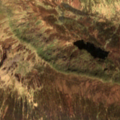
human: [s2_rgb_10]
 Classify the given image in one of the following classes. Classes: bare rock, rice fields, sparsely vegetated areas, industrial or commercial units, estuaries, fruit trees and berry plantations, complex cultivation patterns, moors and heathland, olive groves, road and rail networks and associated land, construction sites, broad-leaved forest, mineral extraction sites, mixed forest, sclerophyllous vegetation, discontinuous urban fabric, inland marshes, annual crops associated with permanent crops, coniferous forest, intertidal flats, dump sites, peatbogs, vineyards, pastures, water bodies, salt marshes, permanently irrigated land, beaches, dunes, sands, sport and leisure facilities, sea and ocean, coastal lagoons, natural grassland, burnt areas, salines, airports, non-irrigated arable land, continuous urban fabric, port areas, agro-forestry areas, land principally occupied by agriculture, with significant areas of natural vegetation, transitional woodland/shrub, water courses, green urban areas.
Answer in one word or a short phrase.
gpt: natural grassland, moors and heathland